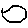
Label: hexagon